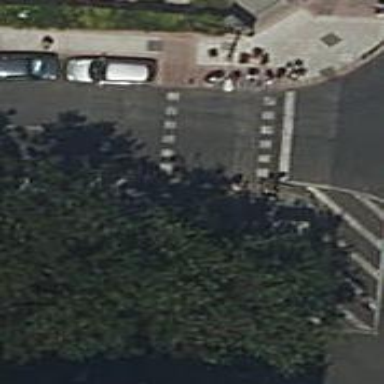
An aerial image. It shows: Road crossing with traffic signals.